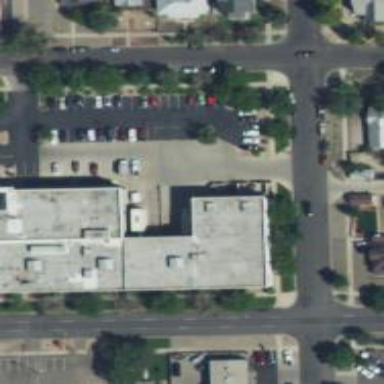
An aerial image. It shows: Parking space.